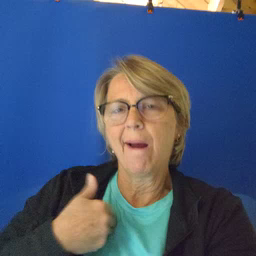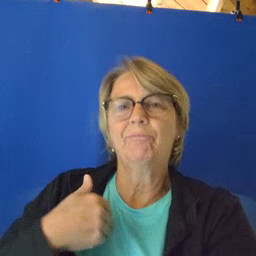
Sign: have